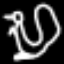
Label: squiggle